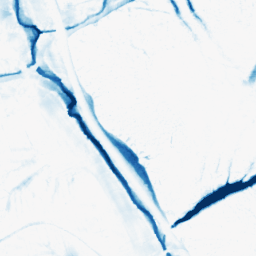
Category: morphological
Decomposition family: morphological_ellipse
Decomposition parameters: operation: closing
width: 20
height: 30
Upsampling method: linear_exact
Upsampling parameters: scale: 4
Upsampling scale: 4